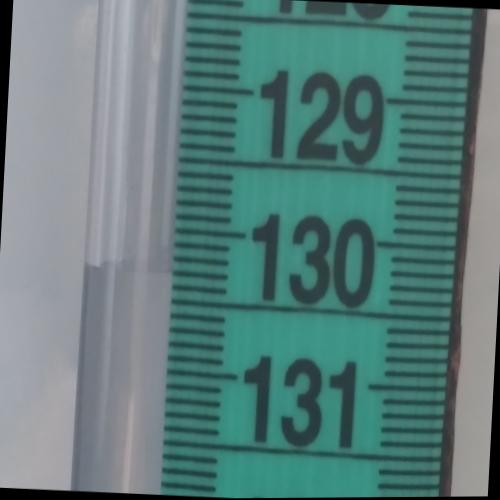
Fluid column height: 130.3 cm